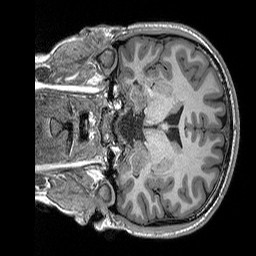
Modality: T1w
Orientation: coronal
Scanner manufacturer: siemens
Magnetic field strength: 3 T
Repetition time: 2.3 s
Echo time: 0.00298 s